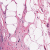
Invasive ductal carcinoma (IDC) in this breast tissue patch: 0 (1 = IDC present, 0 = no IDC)